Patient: sex F, age 58
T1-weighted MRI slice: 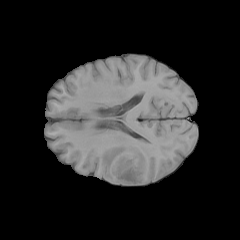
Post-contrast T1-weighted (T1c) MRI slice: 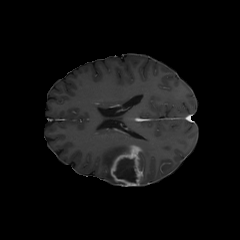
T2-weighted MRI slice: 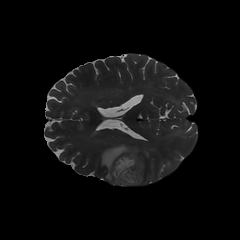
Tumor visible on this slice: yes
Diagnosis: Glioblastoma, IDH-wildtype
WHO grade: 4